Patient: sex F, age 68
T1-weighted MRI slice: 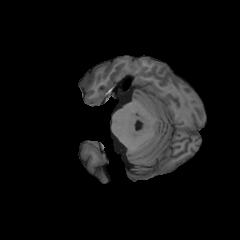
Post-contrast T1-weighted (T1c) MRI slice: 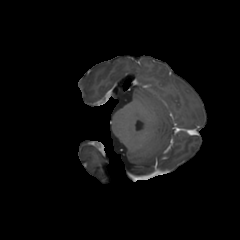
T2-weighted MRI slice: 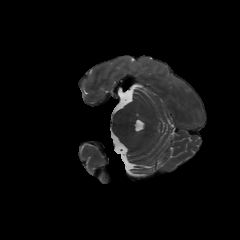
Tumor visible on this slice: yes
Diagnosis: Glioblastoma, IDH-wildtype
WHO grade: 4